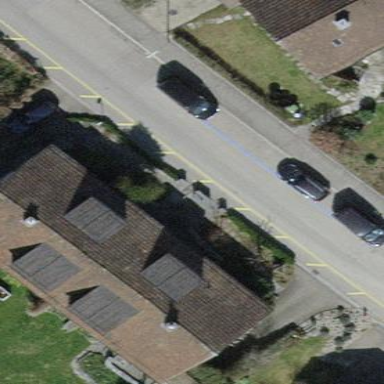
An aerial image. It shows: House with tile roof.